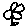
Label: flower